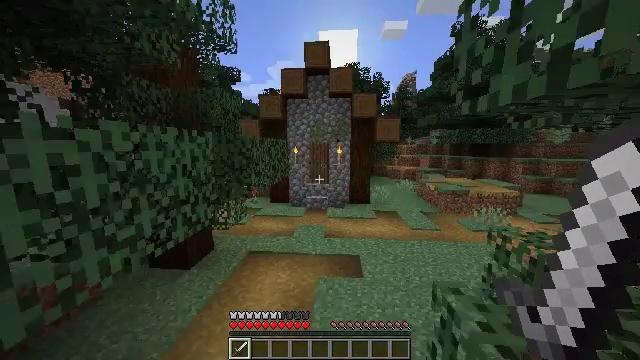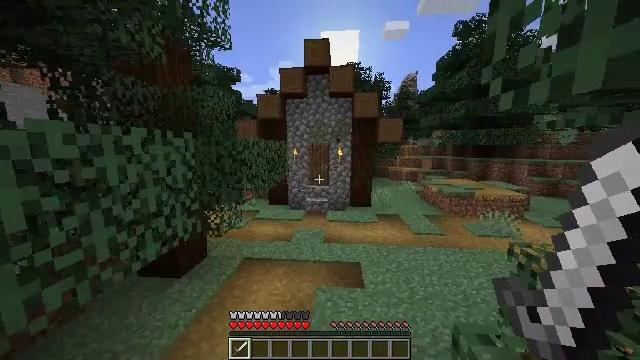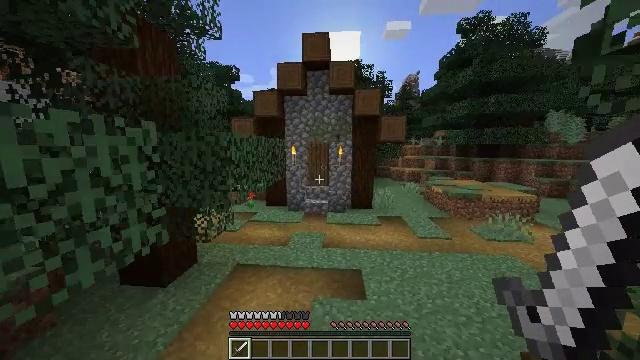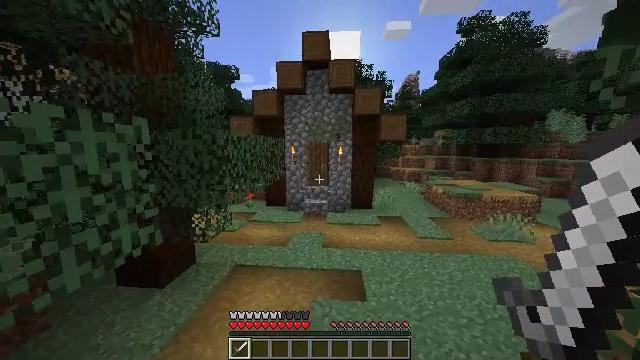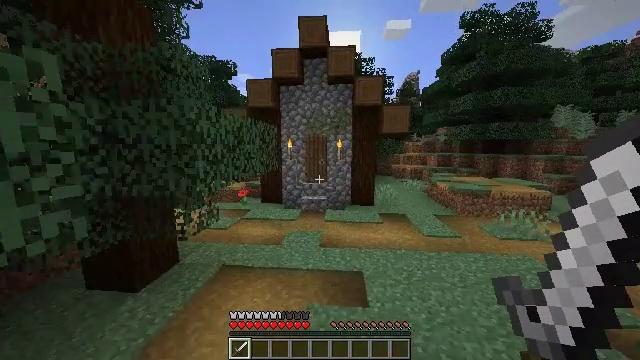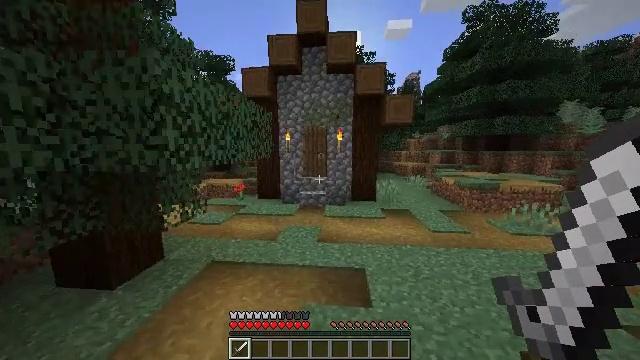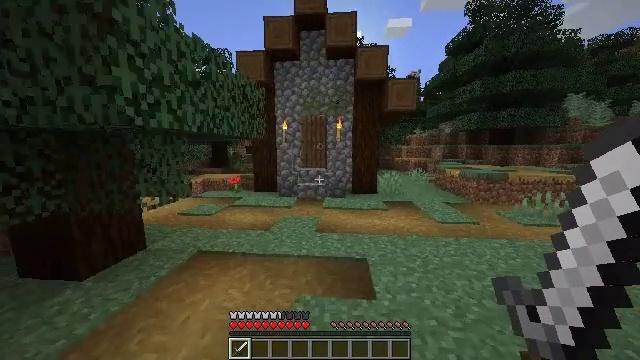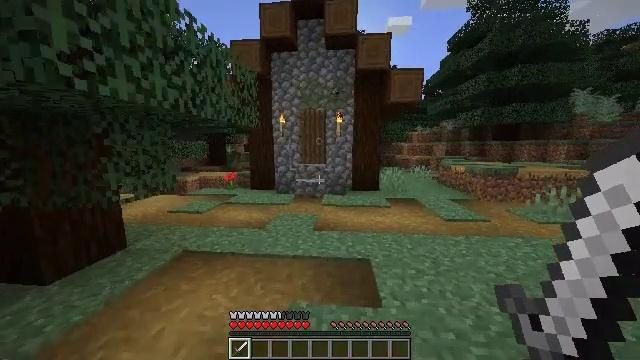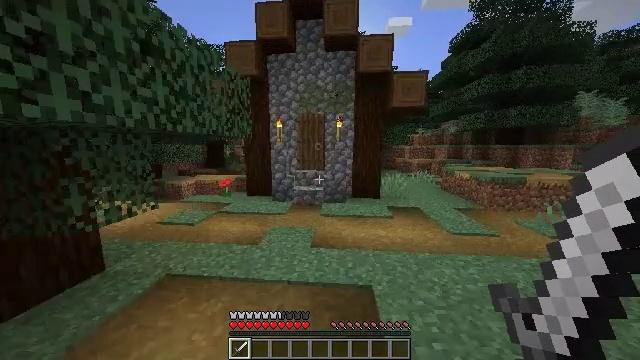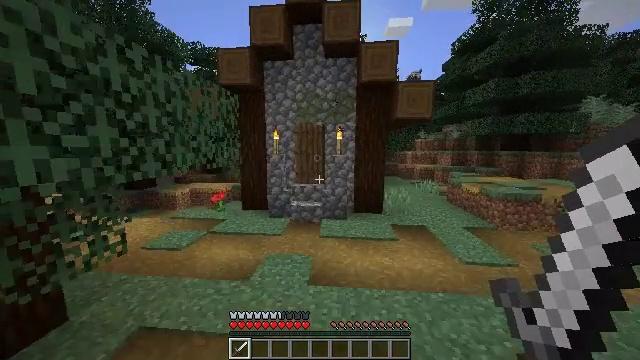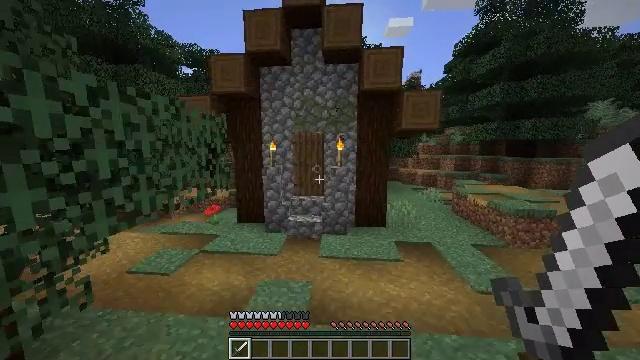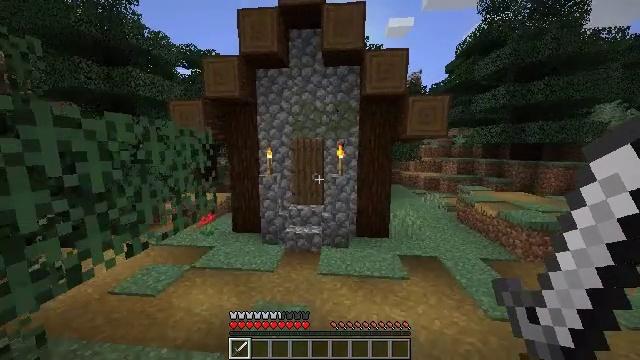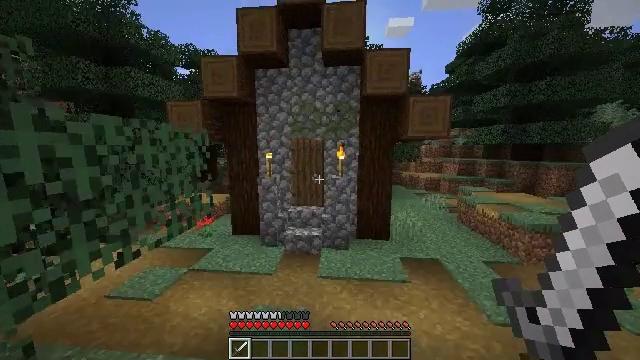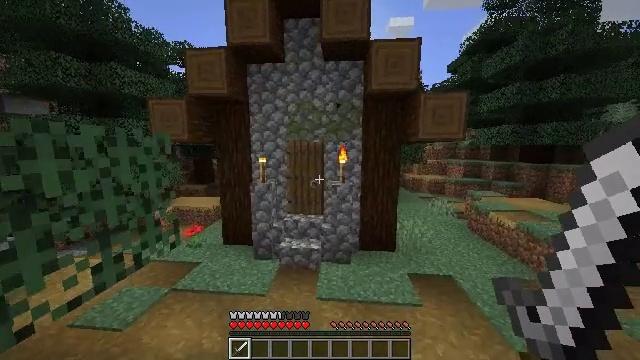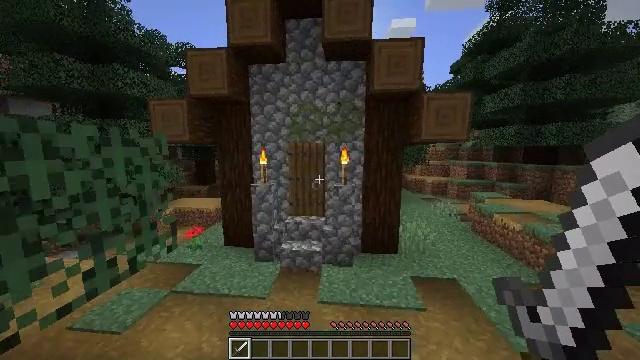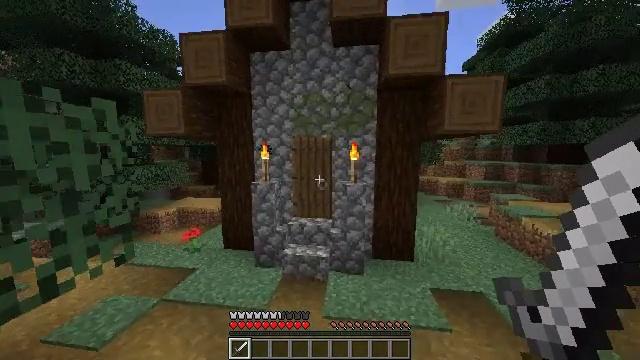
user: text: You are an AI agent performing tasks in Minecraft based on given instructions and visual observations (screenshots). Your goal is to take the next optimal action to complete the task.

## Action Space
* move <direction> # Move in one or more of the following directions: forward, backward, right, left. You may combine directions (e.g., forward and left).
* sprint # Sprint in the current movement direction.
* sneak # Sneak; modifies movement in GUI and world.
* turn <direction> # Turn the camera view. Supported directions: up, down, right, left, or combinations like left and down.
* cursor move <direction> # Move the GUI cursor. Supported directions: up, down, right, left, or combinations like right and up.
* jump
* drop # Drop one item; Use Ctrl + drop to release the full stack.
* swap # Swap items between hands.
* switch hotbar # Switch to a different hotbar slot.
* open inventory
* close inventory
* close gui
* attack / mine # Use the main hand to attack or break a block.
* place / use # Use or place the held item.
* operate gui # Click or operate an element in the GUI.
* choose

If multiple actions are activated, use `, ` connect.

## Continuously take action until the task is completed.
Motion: motion action
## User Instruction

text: Mine spruce leaves from the tree.
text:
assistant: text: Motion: move forward, sprint, jump
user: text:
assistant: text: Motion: move forward, sprint
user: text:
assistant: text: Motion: move forward, sprint
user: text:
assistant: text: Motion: move forward, sprint
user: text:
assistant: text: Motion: move forward, sprint
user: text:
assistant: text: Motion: move forward, sprint
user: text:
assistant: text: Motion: move forward, sprint
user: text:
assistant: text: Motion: move forward, sprint, jump
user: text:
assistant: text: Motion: move forward, sprint, jump
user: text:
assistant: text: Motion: move forward, sprint, jump
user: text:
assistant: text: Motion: move forward, sprint, jump
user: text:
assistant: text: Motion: move forward, sprint, jump
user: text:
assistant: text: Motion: move forward, sprint
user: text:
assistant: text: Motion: move forward, sprint
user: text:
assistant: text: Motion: move forward, sprint, turn left
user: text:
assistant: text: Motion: move forward, sprint, turn left
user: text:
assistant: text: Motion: move forward, turn left
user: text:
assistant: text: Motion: move forward, turn up
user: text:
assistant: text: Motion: move forward, turn up
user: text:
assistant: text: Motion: move forward, use / place
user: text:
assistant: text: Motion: move forward, use / place
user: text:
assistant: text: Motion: move forward, use / place
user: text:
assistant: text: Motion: move forward
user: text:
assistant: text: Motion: move forward
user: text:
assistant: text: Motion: move forward
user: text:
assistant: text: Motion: move forward
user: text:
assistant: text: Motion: move forward, turn down
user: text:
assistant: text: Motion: move forward, turn right and down
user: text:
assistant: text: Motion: move forward, turn right and down
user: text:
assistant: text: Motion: move forward, turn right and down